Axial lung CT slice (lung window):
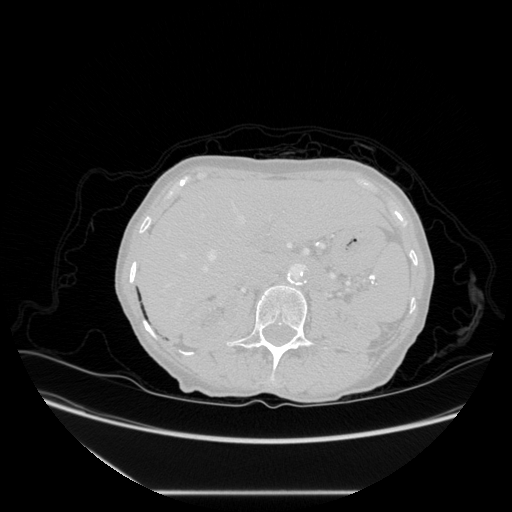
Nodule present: no